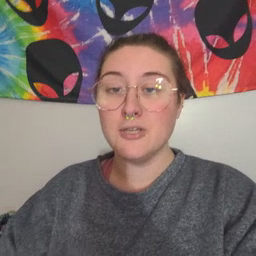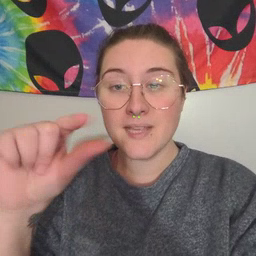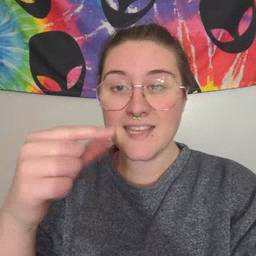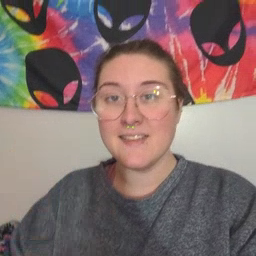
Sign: green